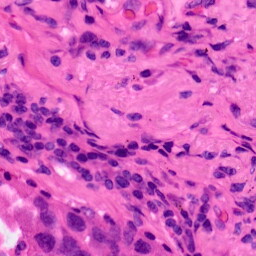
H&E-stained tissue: Lung